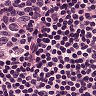
Metastatic tissue present: no